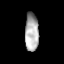
Tissue: lung
Cell type: Epithelial cells
Senescence score: 0.1892
Nuclear area (px): 512
Mean DAPI intensity: 174.193